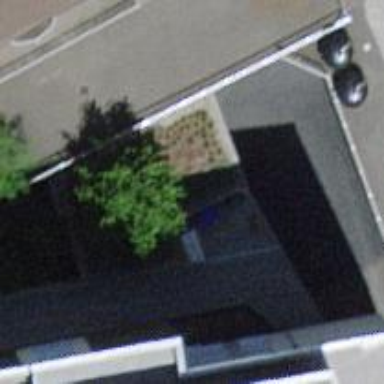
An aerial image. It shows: Parking entrance.